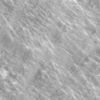
Label: not_dusty